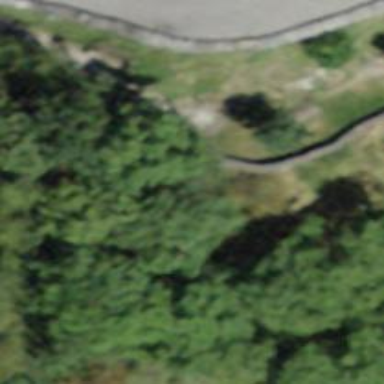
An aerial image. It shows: Retaining wall.